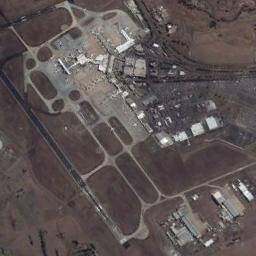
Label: airport